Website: home-depot
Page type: payment
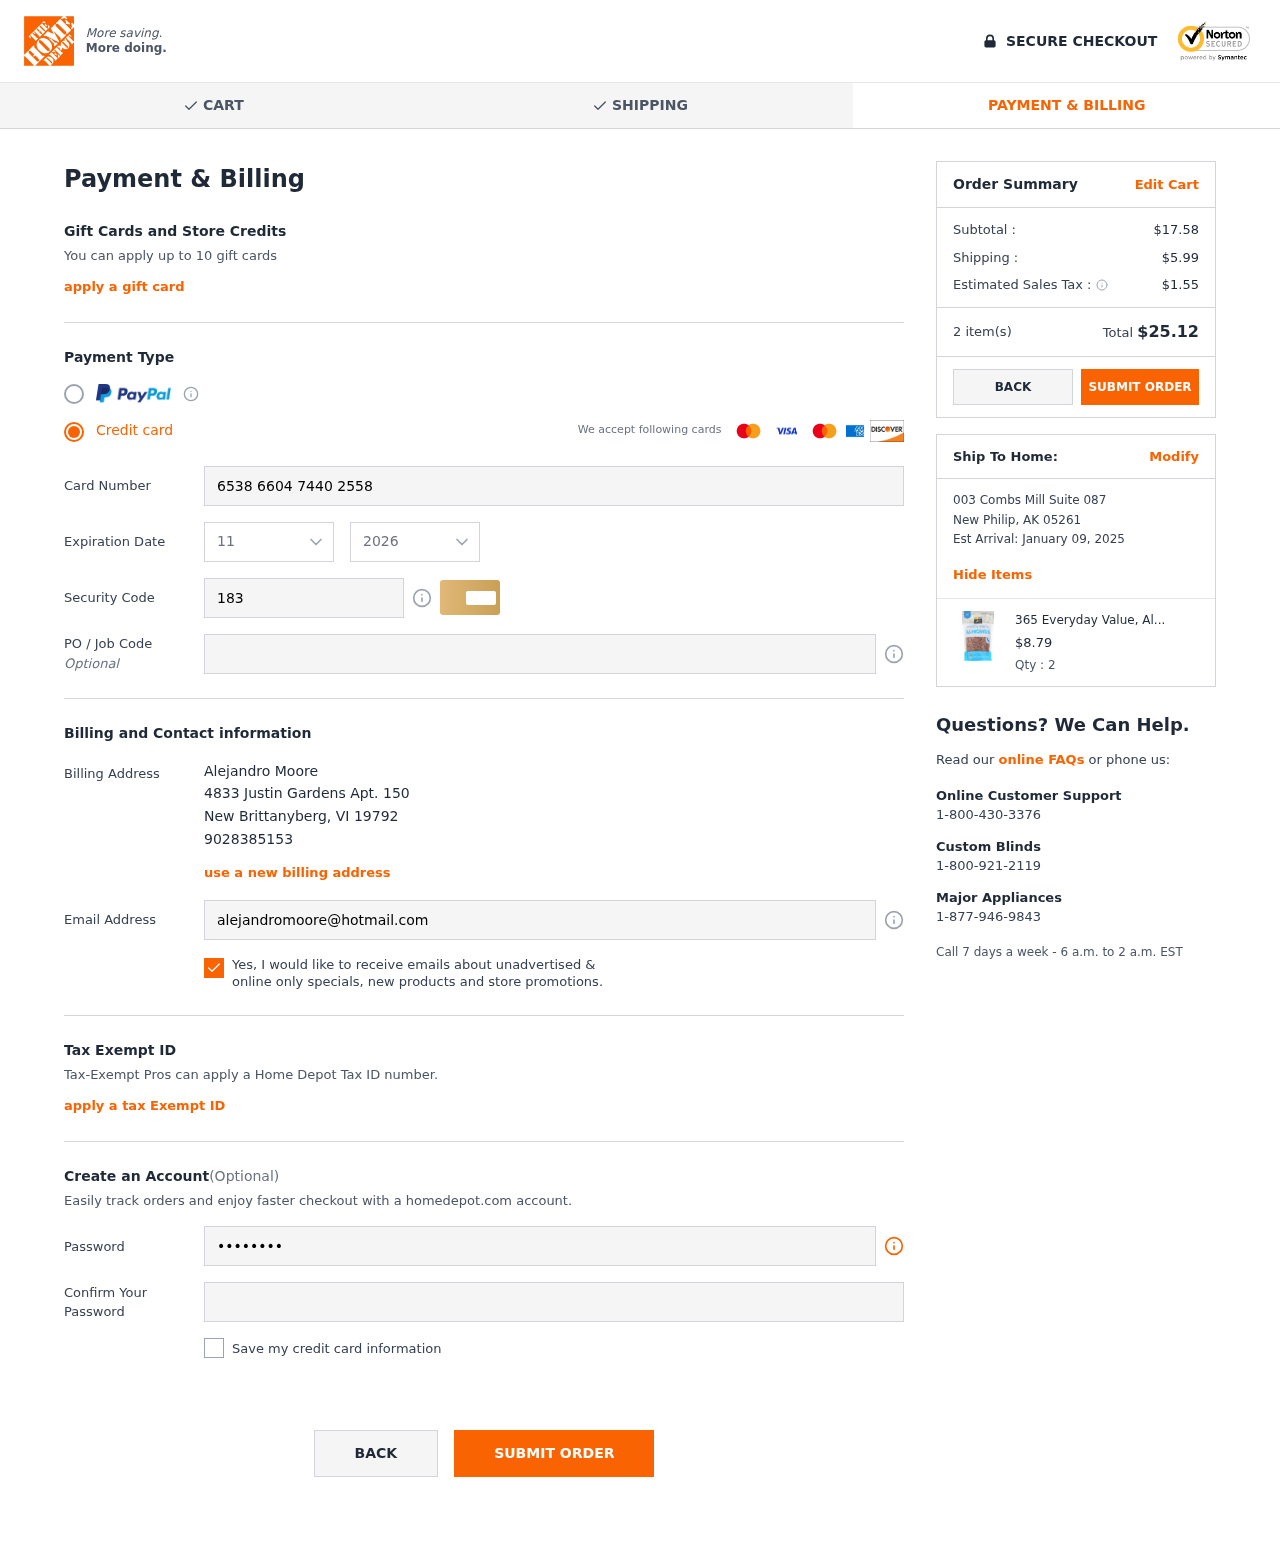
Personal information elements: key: PII_CARD_CVV
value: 183
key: PII_CARD_EXPIRY_MONTH
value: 11
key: PII_CARD_EXPIRY_YEAR
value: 26
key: PII_CARD_NUMBER
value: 6538 6604 7440 2558
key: PII_CITY
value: New Brittanyberg
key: PII_CITY2
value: New Philip
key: PII_EMAIL
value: alejandromoore@hotmail.com
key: PII_FULLNAME
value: Alejandro Moore
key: PII_PHONE
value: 9028385153
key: PII_POSTCODE
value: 19792
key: PII_POSTCODE2
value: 05261
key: PII_STATE_ABBR
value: VI
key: PII_STATE_ABBR2
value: AK
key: PII_STREET
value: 4833 Justin Gardens Apt. 150
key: PII_STREET2
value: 003 Combs Mill Suite 087
Product elements: key: PRODUCT1_NAME
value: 365 Everyday Value, Almonds, Roasted & Unsalted, 16 oz
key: PRODUCT1_PRICE
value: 8.79
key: PRODUCT1_QUANTITY
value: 2
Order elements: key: ORDER_SUBTOTAL
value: $17.58
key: ORDER_SHIPPING_COST
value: $5.99
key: ORDER_TAX
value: $1.55
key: ORDER_NUM_ITEMS
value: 2 item(s)
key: ORDER_TOTAL
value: $25.12
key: ORDER_DELIVERY_DATE
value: January 09, 2025